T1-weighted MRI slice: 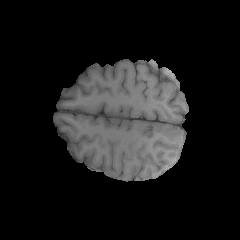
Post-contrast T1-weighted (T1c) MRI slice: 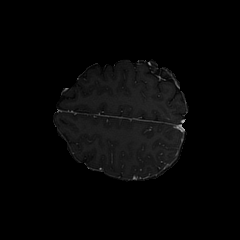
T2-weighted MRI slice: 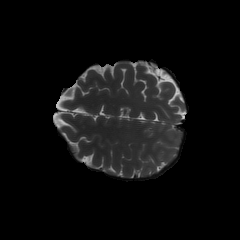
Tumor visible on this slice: yes